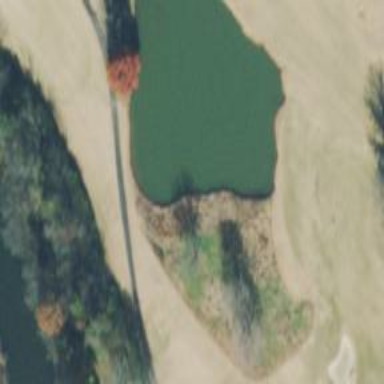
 serving as water hazard for golf course."